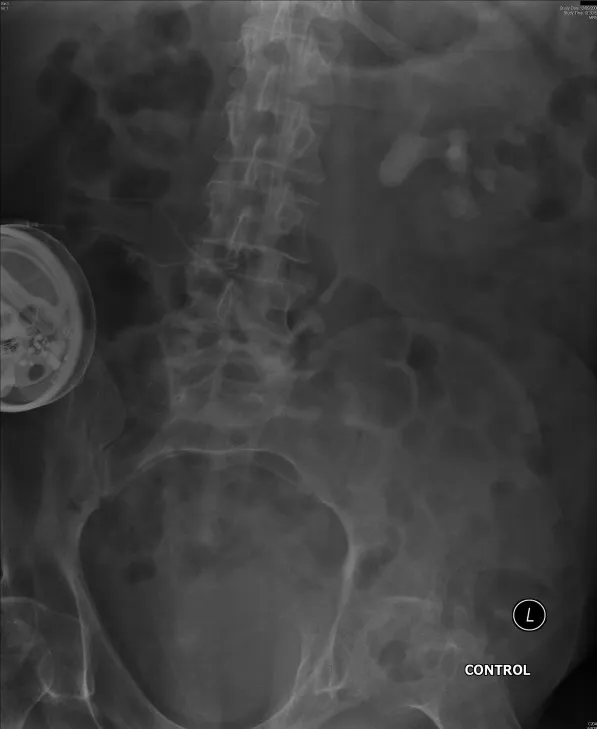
X-ray of kidneys (12 May 2008) showed stag horn calculus in left kidney.
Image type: radiology (x_ray)